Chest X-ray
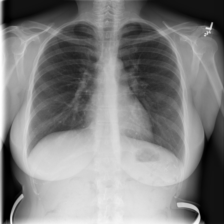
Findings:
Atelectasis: negative
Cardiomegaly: negative
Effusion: negative
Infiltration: negative
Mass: negative
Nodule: negative
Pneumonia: negative
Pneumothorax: negative
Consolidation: negative
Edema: negative
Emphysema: negative
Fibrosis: negative
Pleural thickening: negative
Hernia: negative